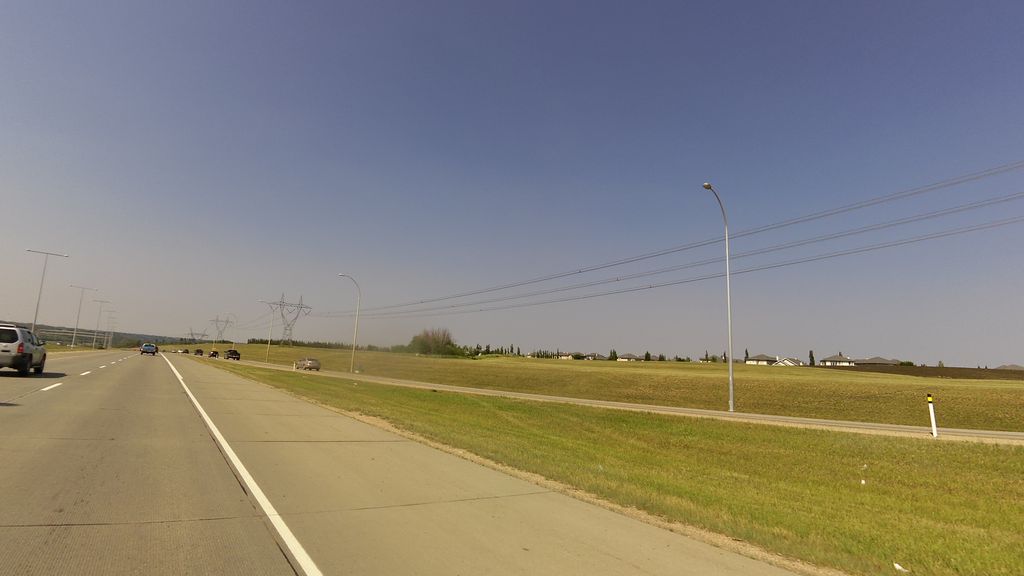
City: edmonton